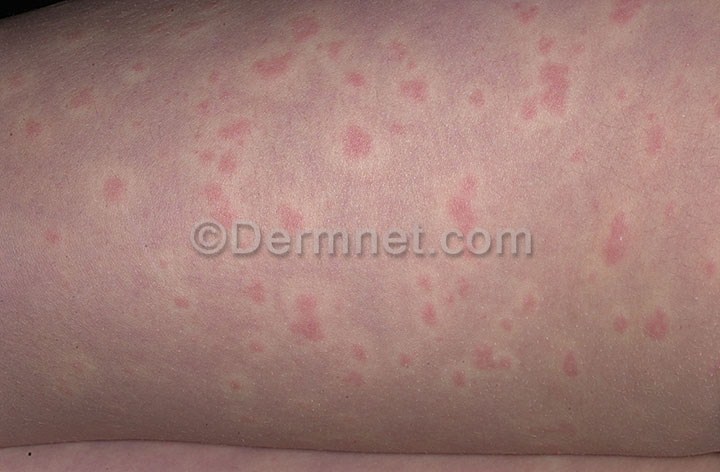
Disease: Exanthems and Drug Eruptions